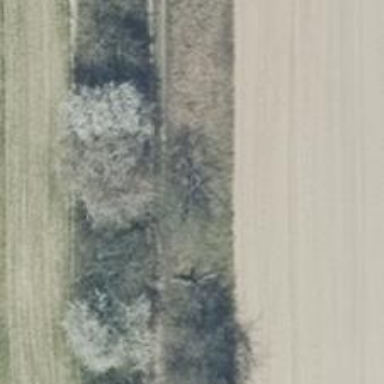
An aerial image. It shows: Row of deciduous broadleaved trees.